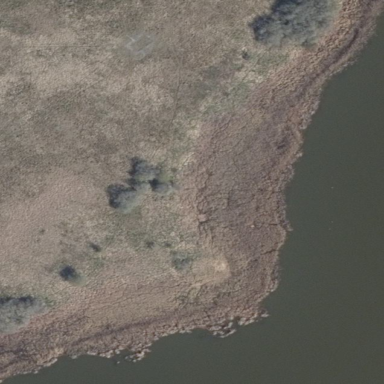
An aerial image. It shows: Reedbed in wetland area.